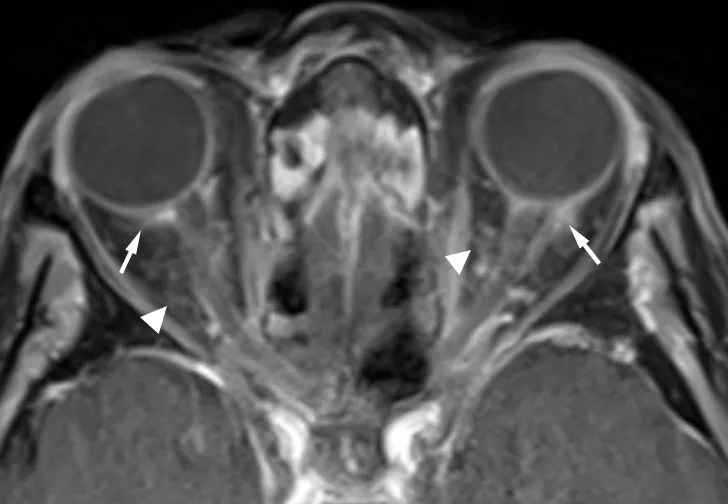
Post-Gd axial T1-weighted MR image with fat saturation shows enhancement of bilateral posterior sclera extending to the adjacent optic nerve sheath (arrows); findings are consistent with scleritis. Also noted is mild ill-defined enhancement in retro-conal fat (arrowheads), consistent with mild post-septal cellulitis.
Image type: radiology (mri)